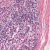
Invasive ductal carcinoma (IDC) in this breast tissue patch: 1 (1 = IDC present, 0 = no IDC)